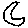
Label: moon